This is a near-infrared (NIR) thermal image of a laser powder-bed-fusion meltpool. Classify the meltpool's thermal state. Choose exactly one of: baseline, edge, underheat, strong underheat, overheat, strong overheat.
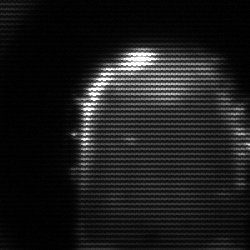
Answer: baseline